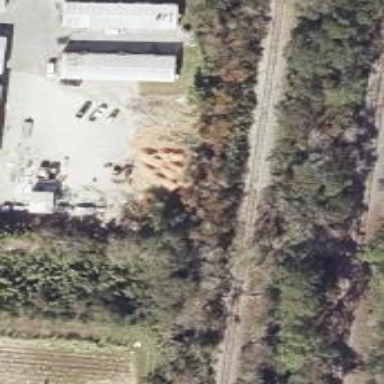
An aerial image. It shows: Railway spur service.